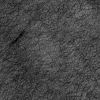
Atmospheric dust classification: not_dusty